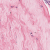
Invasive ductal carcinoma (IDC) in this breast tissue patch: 0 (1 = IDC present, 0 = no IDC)